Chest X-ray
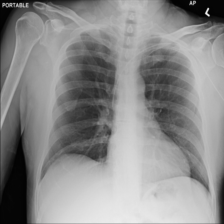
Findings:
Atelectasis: negative
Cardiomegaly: negative
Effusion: negative
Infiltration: negative
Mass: negative
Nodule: negative
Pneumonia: negative
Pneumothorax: negative
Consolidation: negative
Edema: negative
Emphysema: negative
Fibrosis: negative
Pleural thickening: negative
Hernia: negative